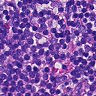
Metastatic tissue present: no